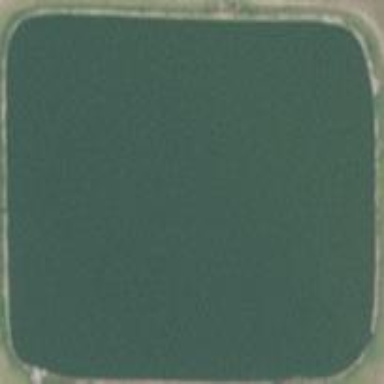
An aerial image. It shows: Pond with natural water.